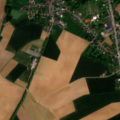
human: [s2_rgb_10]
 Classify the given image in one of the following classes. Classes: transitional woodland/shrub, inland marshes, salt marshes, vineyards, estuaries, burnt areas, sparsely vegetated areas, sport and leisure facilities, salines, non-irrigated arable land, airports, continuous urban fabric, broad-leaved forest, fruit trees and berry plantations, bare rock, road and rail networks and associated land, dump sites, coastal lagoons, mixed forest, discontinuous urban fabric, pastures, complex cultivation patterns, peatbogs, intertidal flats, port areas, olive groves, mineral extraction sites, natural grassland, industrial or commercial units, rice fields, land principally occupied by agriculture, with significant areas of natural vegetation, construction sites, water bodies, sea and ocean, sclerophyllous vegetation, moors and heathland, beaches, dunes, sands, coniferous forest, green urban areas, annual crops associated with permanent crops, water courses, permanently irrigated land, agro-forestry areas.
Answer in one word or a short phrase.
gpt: discontinuous urban fabric, non-irrigated arable land, pastures